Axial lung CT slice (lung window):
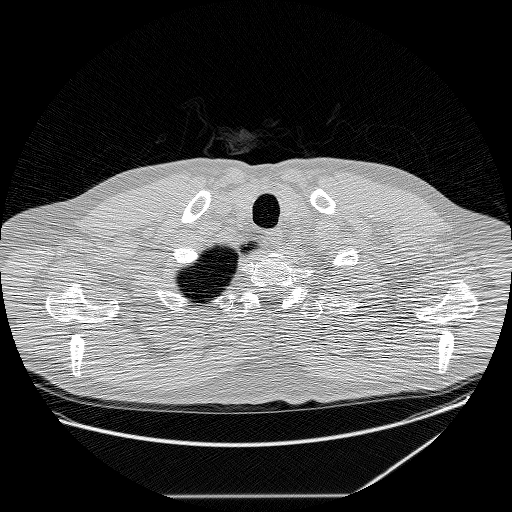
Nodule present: no